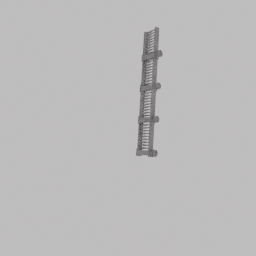
Label: architecture